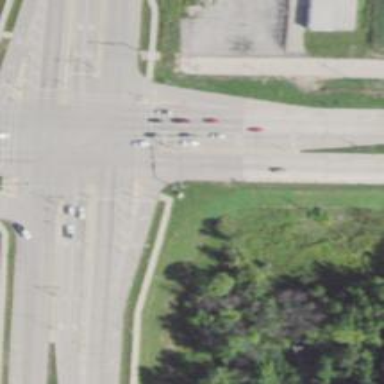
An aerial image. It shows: Primary link road with asphalt surface.